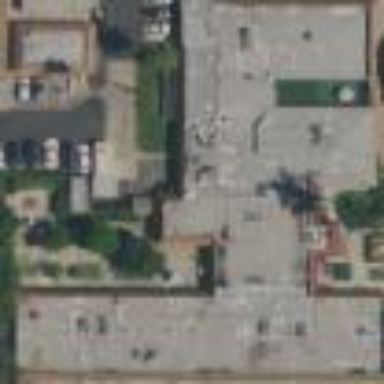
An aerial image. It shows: Nursing home building.